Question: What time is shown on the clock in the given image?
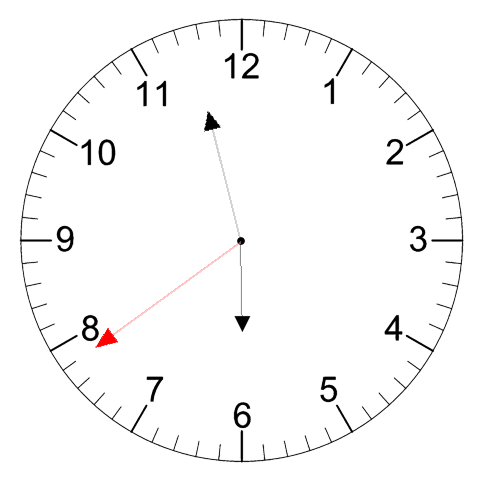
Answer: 05:57:39